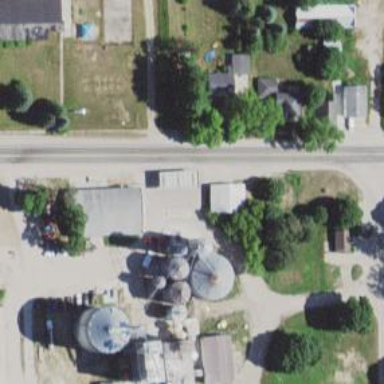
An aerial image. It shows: Silo.